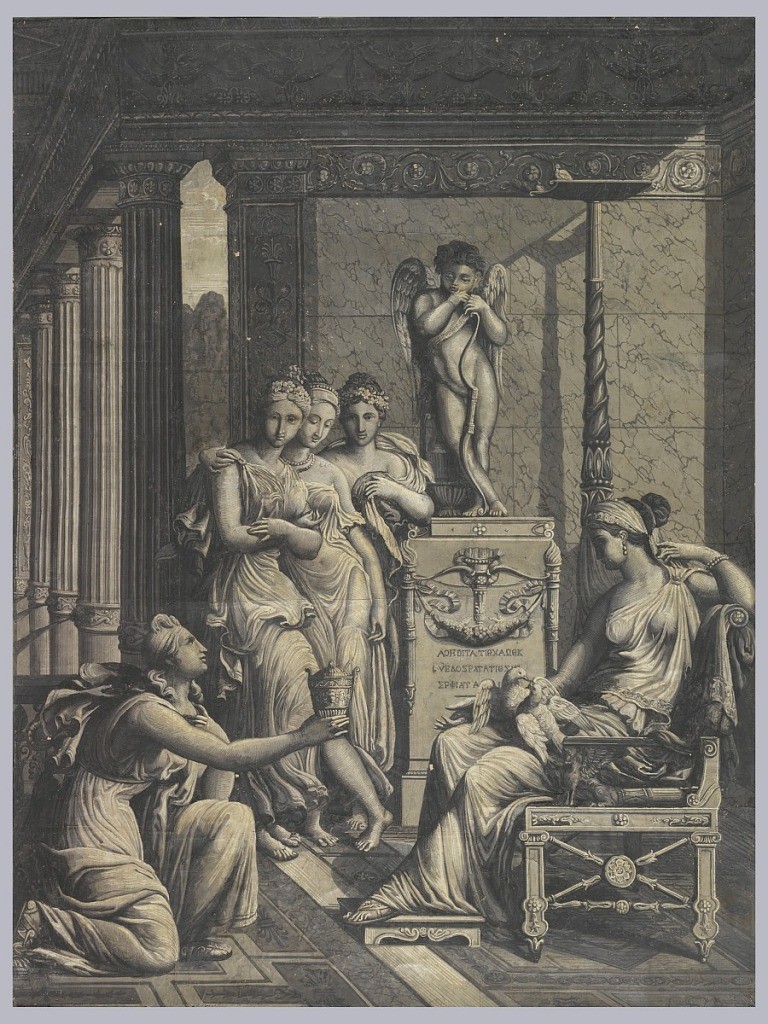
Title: Psyche Bringing Venus a Goblet of Water from the Fountain of Youth
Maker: Merry-Joseph Blondel, French, 1781–1853; active Paris, France 1802–1851
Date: ca. 1820
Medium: Block printed on handmade paper
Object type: Scenic
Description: One scene from the twelve which illustrate the story of Cupid and Psyche. This scene, containing three panels, shows a kneeling Psyche offering a goblet to a seated Venus. Cupid, leaning on his bow, stands on a pedestal in the background. The figures are within an Empire-style interior, with marble-tiled walls, columns, fountains, coffered ceiling and parquet floor. The entire scene is printed in grisaille, or shades of gray.